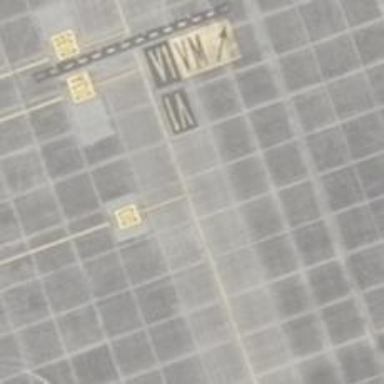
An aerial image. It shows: Parking position at the airport with concrete surface.